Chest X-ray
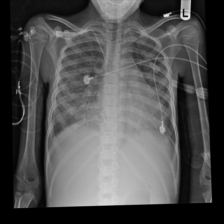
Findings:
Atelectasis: negative
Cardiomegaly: negative
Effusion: positive
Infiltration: positive
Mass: negative
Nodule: negative
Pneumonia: negative
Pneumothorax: negative
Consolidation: negative
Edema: negative
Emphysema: negative
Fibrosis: negative
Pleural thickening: negative
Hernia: negative